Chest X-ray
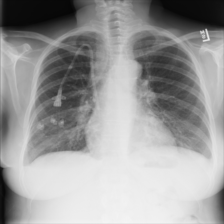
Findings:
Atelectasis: negative
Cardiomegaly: negative
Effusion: negative
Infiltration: negative
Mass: negative
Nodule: negative
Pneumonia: negative
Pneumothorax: negative
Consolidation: negative
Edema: negative
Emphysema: negative
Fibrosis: negative
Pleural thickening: positive
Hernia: negative